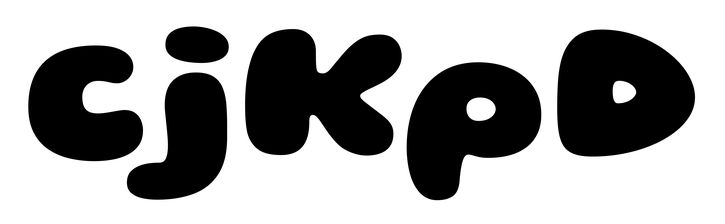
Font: Gluten_Black